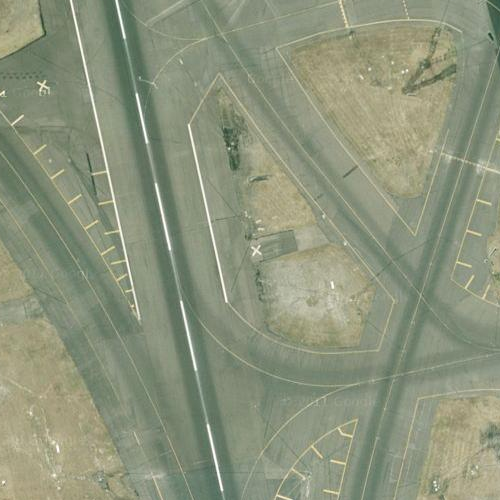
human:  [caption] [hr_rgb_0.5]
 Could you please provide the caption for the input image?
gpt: There are some marking lines on the runways while some lawns beside .

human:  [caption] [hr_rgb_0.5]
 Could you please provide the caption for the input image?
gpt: Some curving runways with some marking lines on it while some lawns beside .

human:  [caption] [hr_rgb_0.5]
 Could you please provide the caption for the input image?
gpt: Some curved ruwnays with many marking lines on it while some lawns beside .

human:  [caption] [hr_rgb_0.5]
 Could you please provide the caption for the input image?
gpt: There are some curved runways with many marking lines on it while some lawns beside .

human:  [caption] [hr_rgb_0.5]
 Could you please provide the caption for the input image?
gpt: Some marking lines are on the runways while some lawns beside .